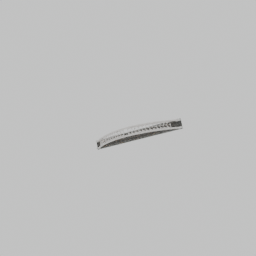
Label: architecture